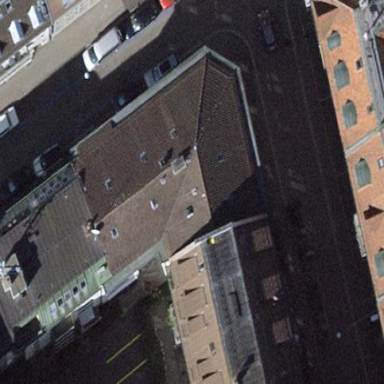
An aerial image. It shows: Commercial building.